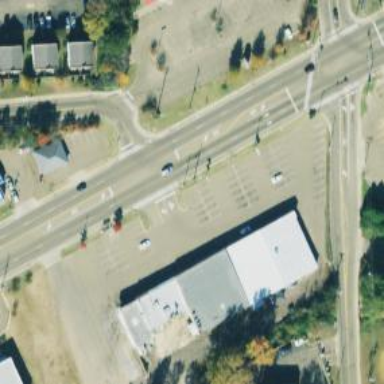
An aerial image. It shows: Pedestrian crossing with zebra markings on the footway.